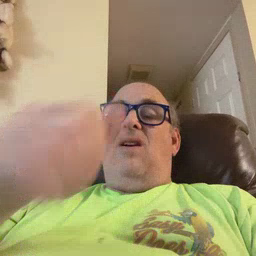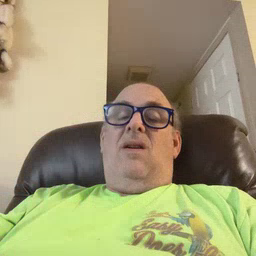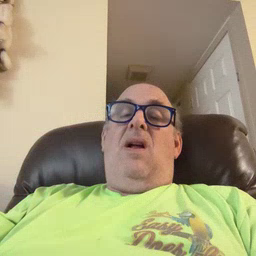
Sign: nuts